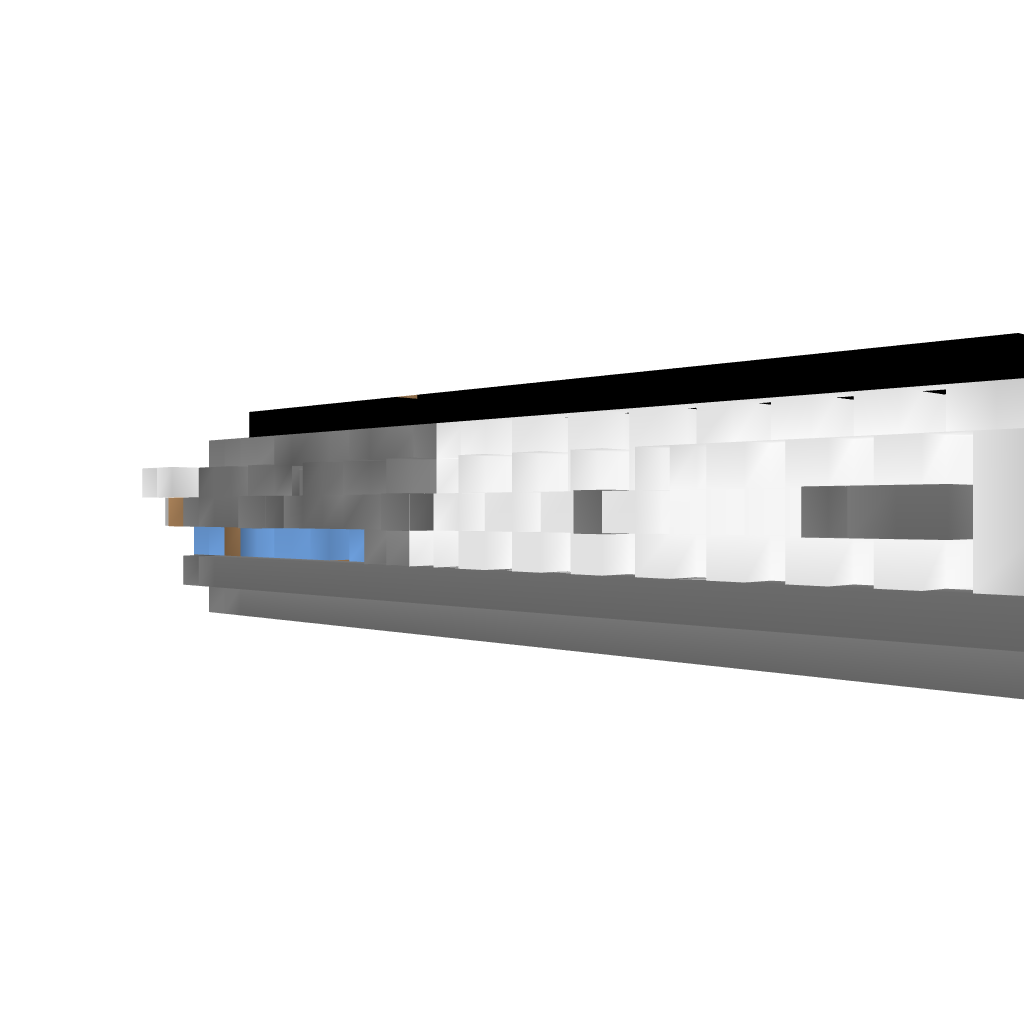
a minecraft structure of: Submersible Torpedo Airship Minnow bad low quality